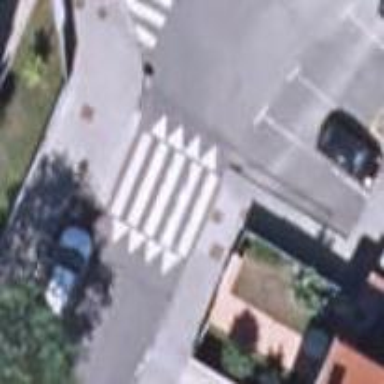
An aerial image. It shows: Zebra crossing on the road.